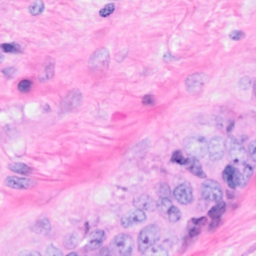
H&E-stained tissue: Breast